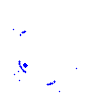
Particle: kaon